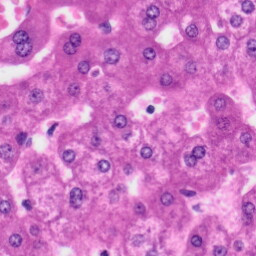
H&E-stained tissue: Liver